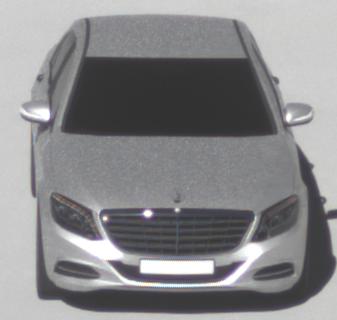
Make: Mercedes-Benz
Model: S 400 HYBRID
Detailed model: S-Class (222) Limousine
Model produced from: 2013/05
Model produced until: 2015/04
Doors: 4
Color: white
Road condition: dry road
Daytime: morning or afternoon
Contrast: high contrast